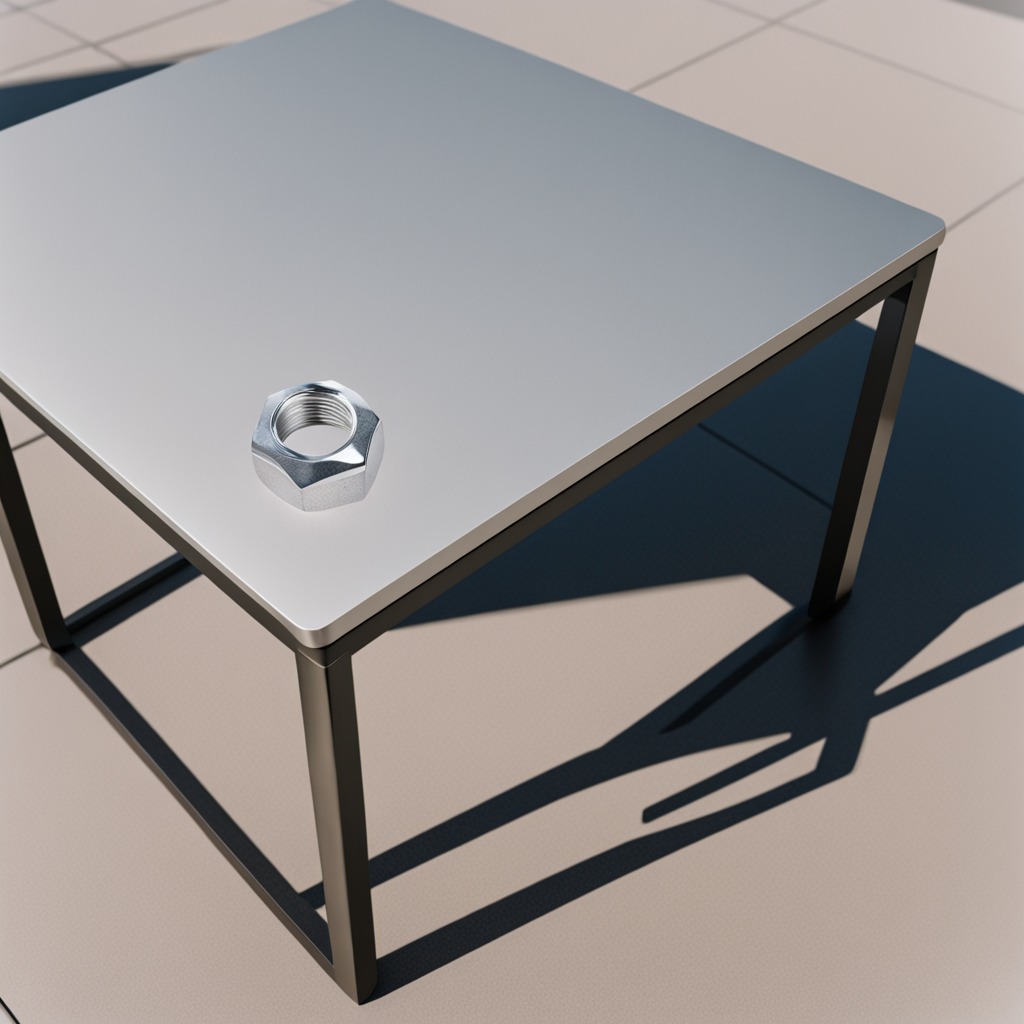
A metal nut lies on the table.